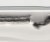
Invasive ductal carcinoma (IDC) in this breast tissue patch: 0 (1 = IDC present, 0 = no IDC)